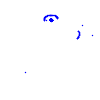
Particle: kaon